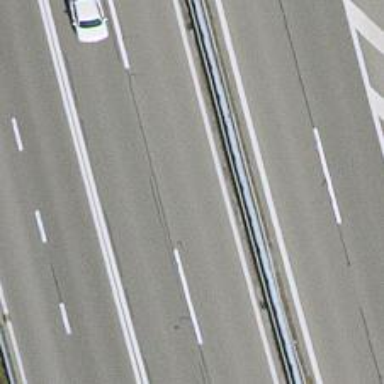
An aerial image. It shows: Motorway junction.